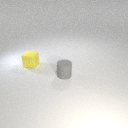
small gray rubber cylinder in front of small yellow rubber cube